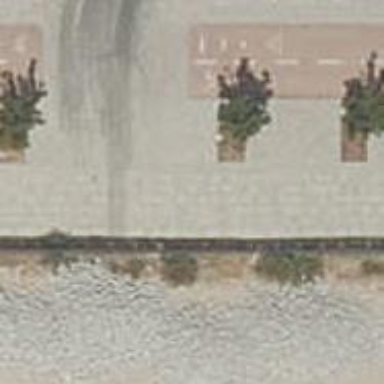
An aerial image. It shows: Sidewalk along the footway.